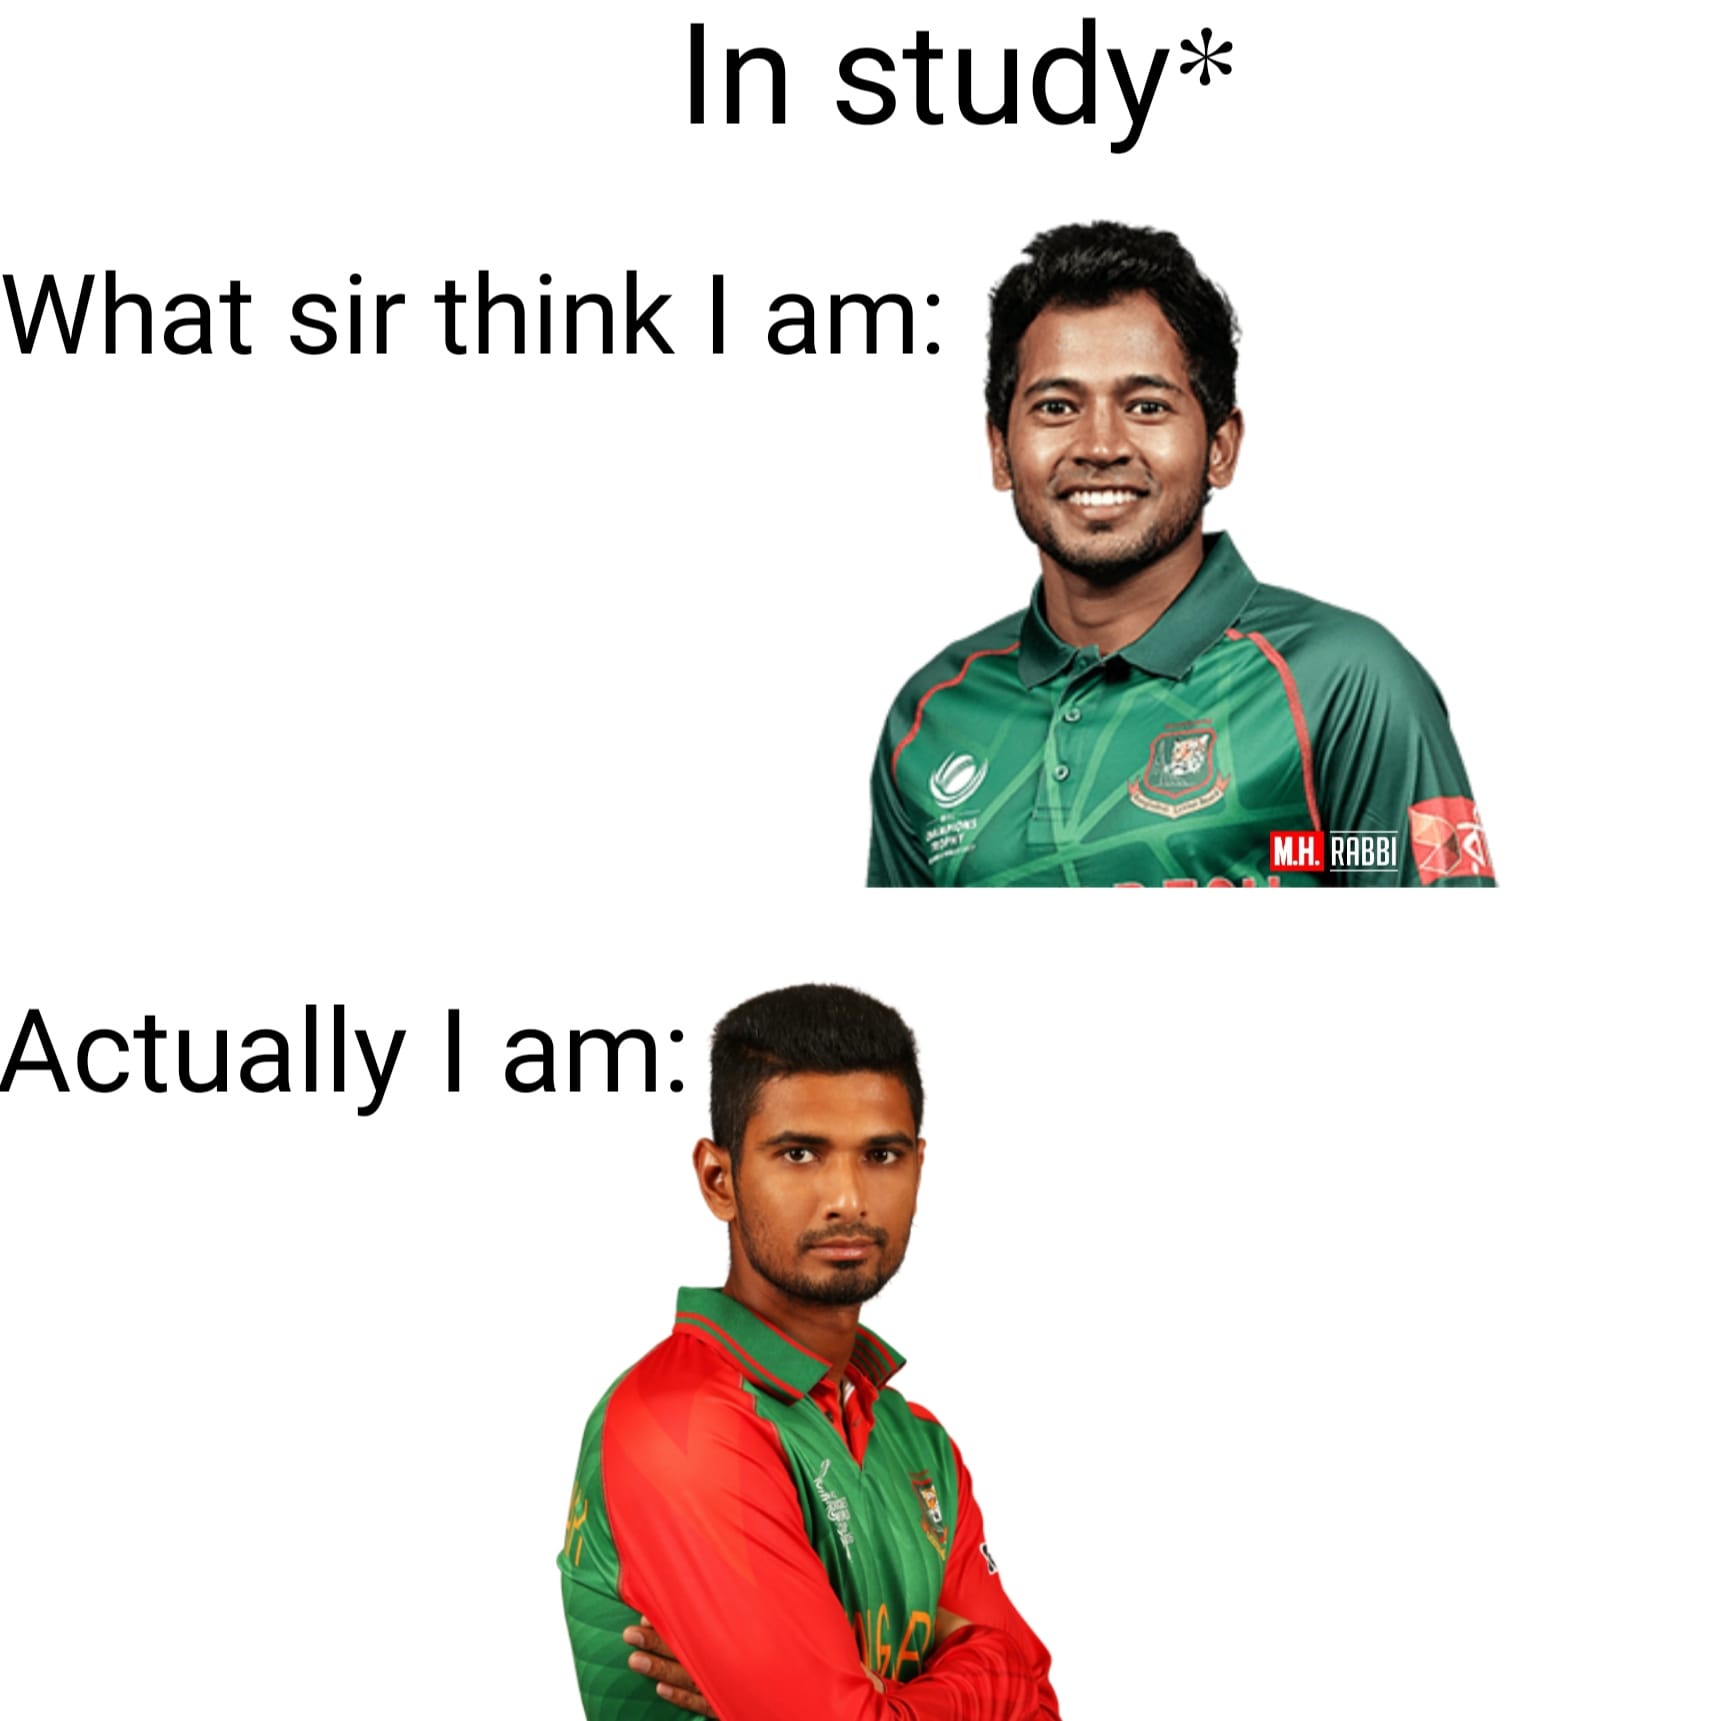
Caption: In study*    What sir think I am:     Actually I am:
Label: non-hate